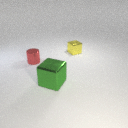
small yellow metal cube to the right of large green metal cube